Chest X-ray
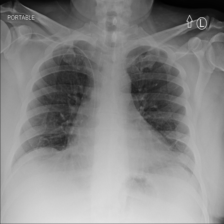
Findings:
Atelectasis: negative
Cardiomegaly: negative
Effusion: negative
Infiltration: positive
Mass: negative
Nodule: negative
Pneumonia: negative
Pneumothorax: negative
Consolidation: negative
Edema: negative
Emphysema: negative
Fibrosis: negative
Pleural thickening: negative
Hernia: negative